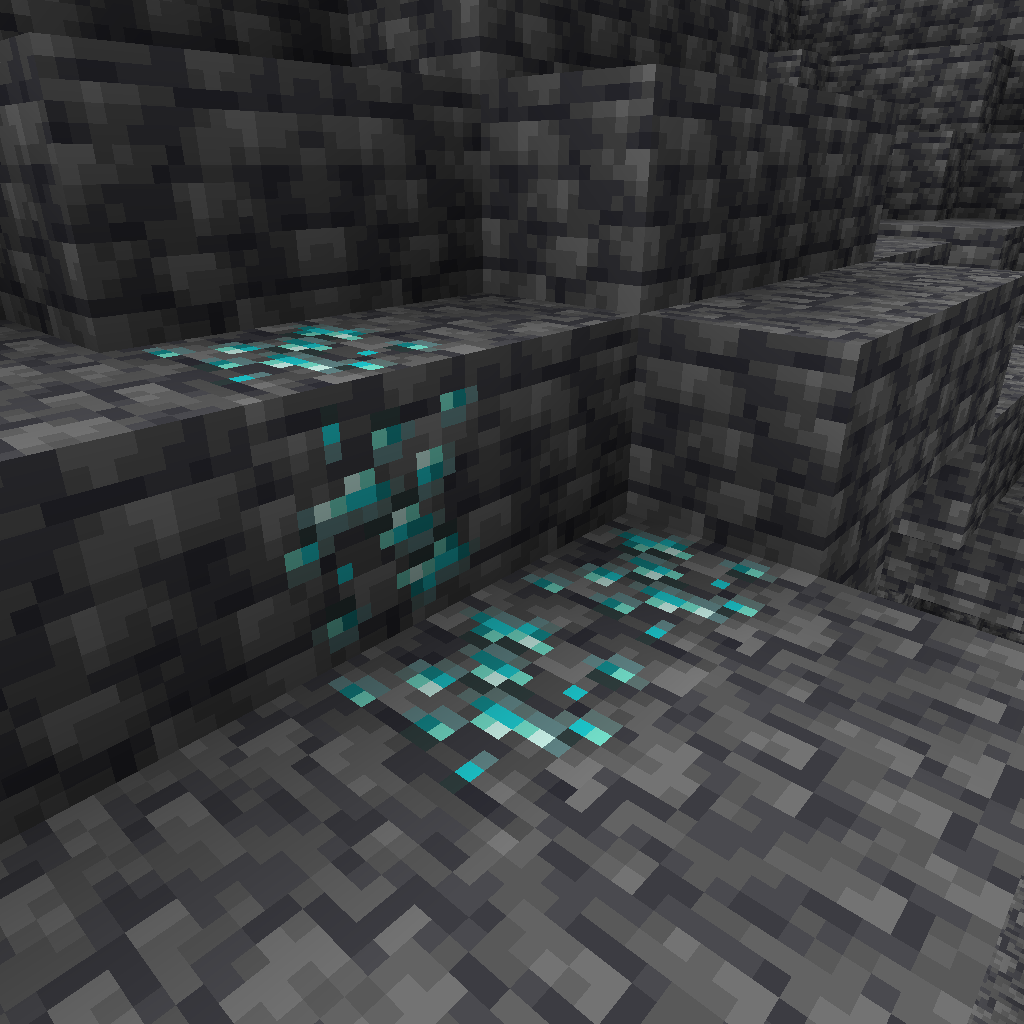
diamonds found in cave